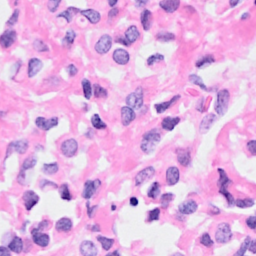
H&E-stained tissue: Breast